二年级 · 算术
看图列式。

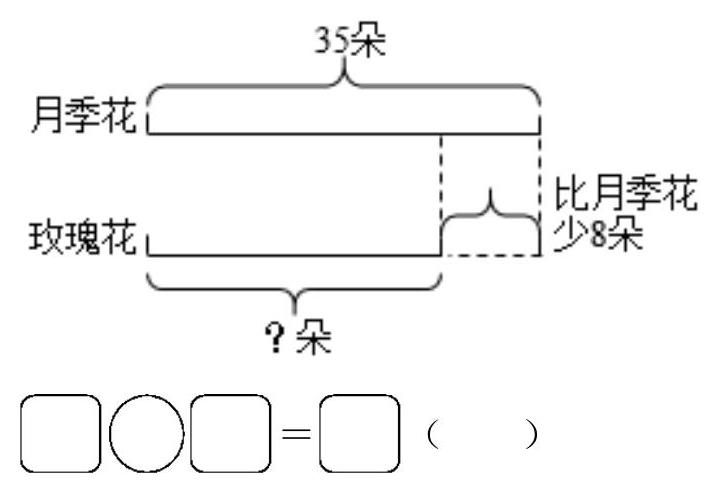
答案: $35-8=27$ (朵)

21.【答案】 解：32-8=24 (千克)

答: 小兰的体重是 24 千克。